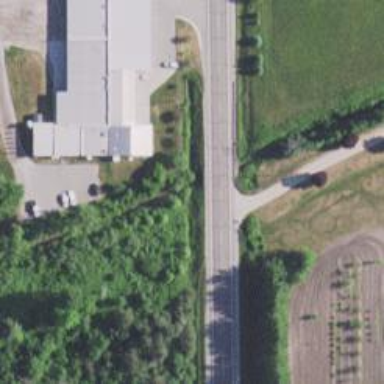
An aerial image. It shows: Secondary road.